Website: bh-photo
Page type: delivery-shipping
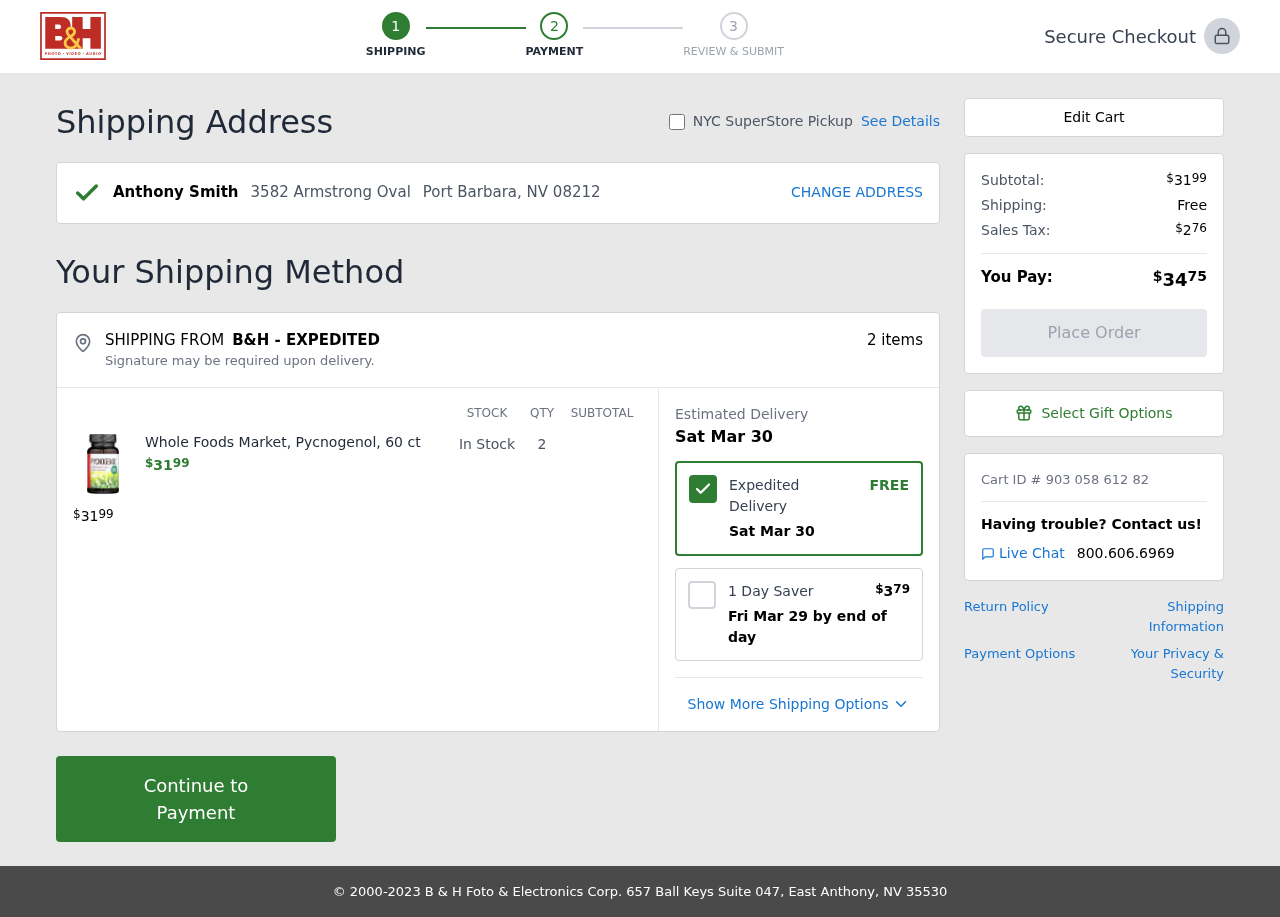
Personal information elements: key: PII_CITY_STATE_ZIP
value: Port Barbara, NV 08212
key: PII_FULLNAME
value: Anthony Smith
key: PII_STREET
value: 3582 Armstrong Oval
Product elements: key: PRODUCT1_NAME
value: Whole Foods Market, Pycnogenol, 60 ct
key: PRODUCT1_PRICE
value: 31.99
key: PRODUCT1_QUANTITY
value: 2
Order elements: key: ORDER_NUM_ITEMS
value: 2 items
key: ORDER_SUBTOTAL
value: $3199
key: ORDER_DELIVERY_DATE
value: Sat Mar 30
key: ORDER_SHIPPING_COST_ALT
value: $379
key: ORDER_SHIPPING_DATE
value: Fri Mar 29 by end of day
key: ORDER_SHIPPING_COST
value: Free
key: ORDER_TAX
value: $276
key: ORDER_TOTAL
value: $3475
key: ORDER_ID
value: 903 058 612 82